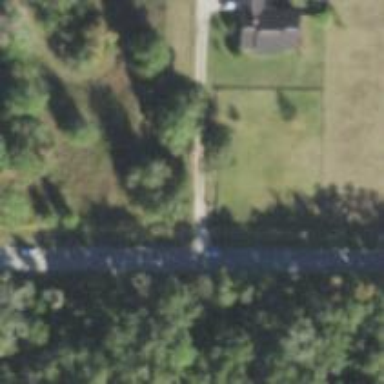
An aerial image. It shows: Driveway.